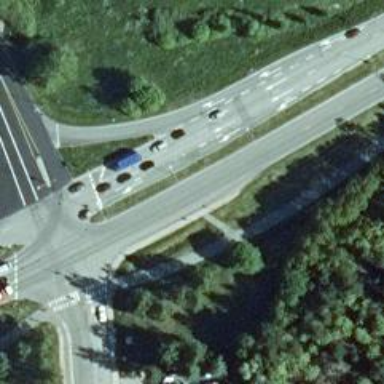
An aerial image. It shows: Asphalt trunk highway.